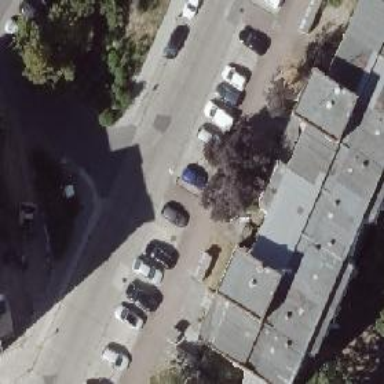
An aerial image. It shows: Residential road with concrete surface. Street side parking is available on the right side.